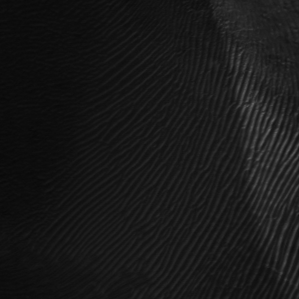
Label: frost